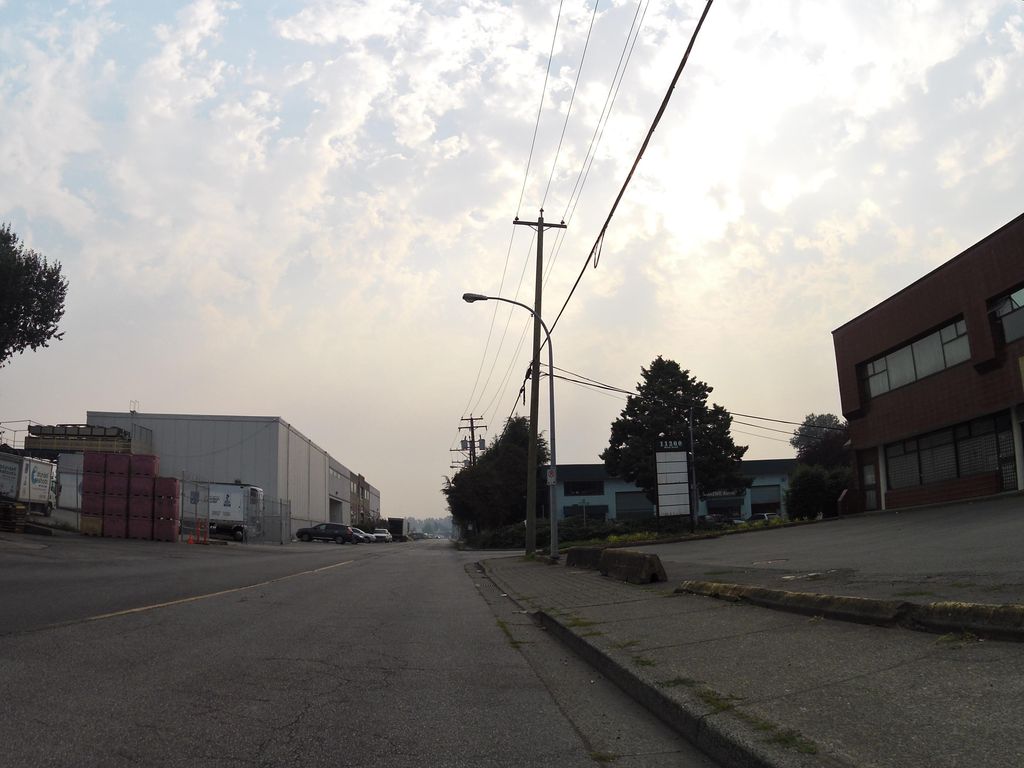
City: vancouver